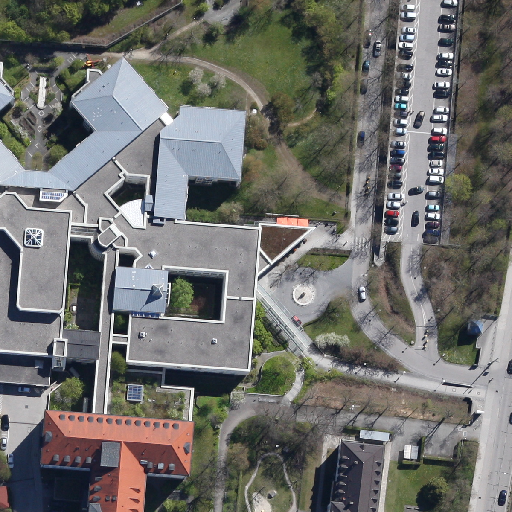
Referring expression: road